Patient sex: M
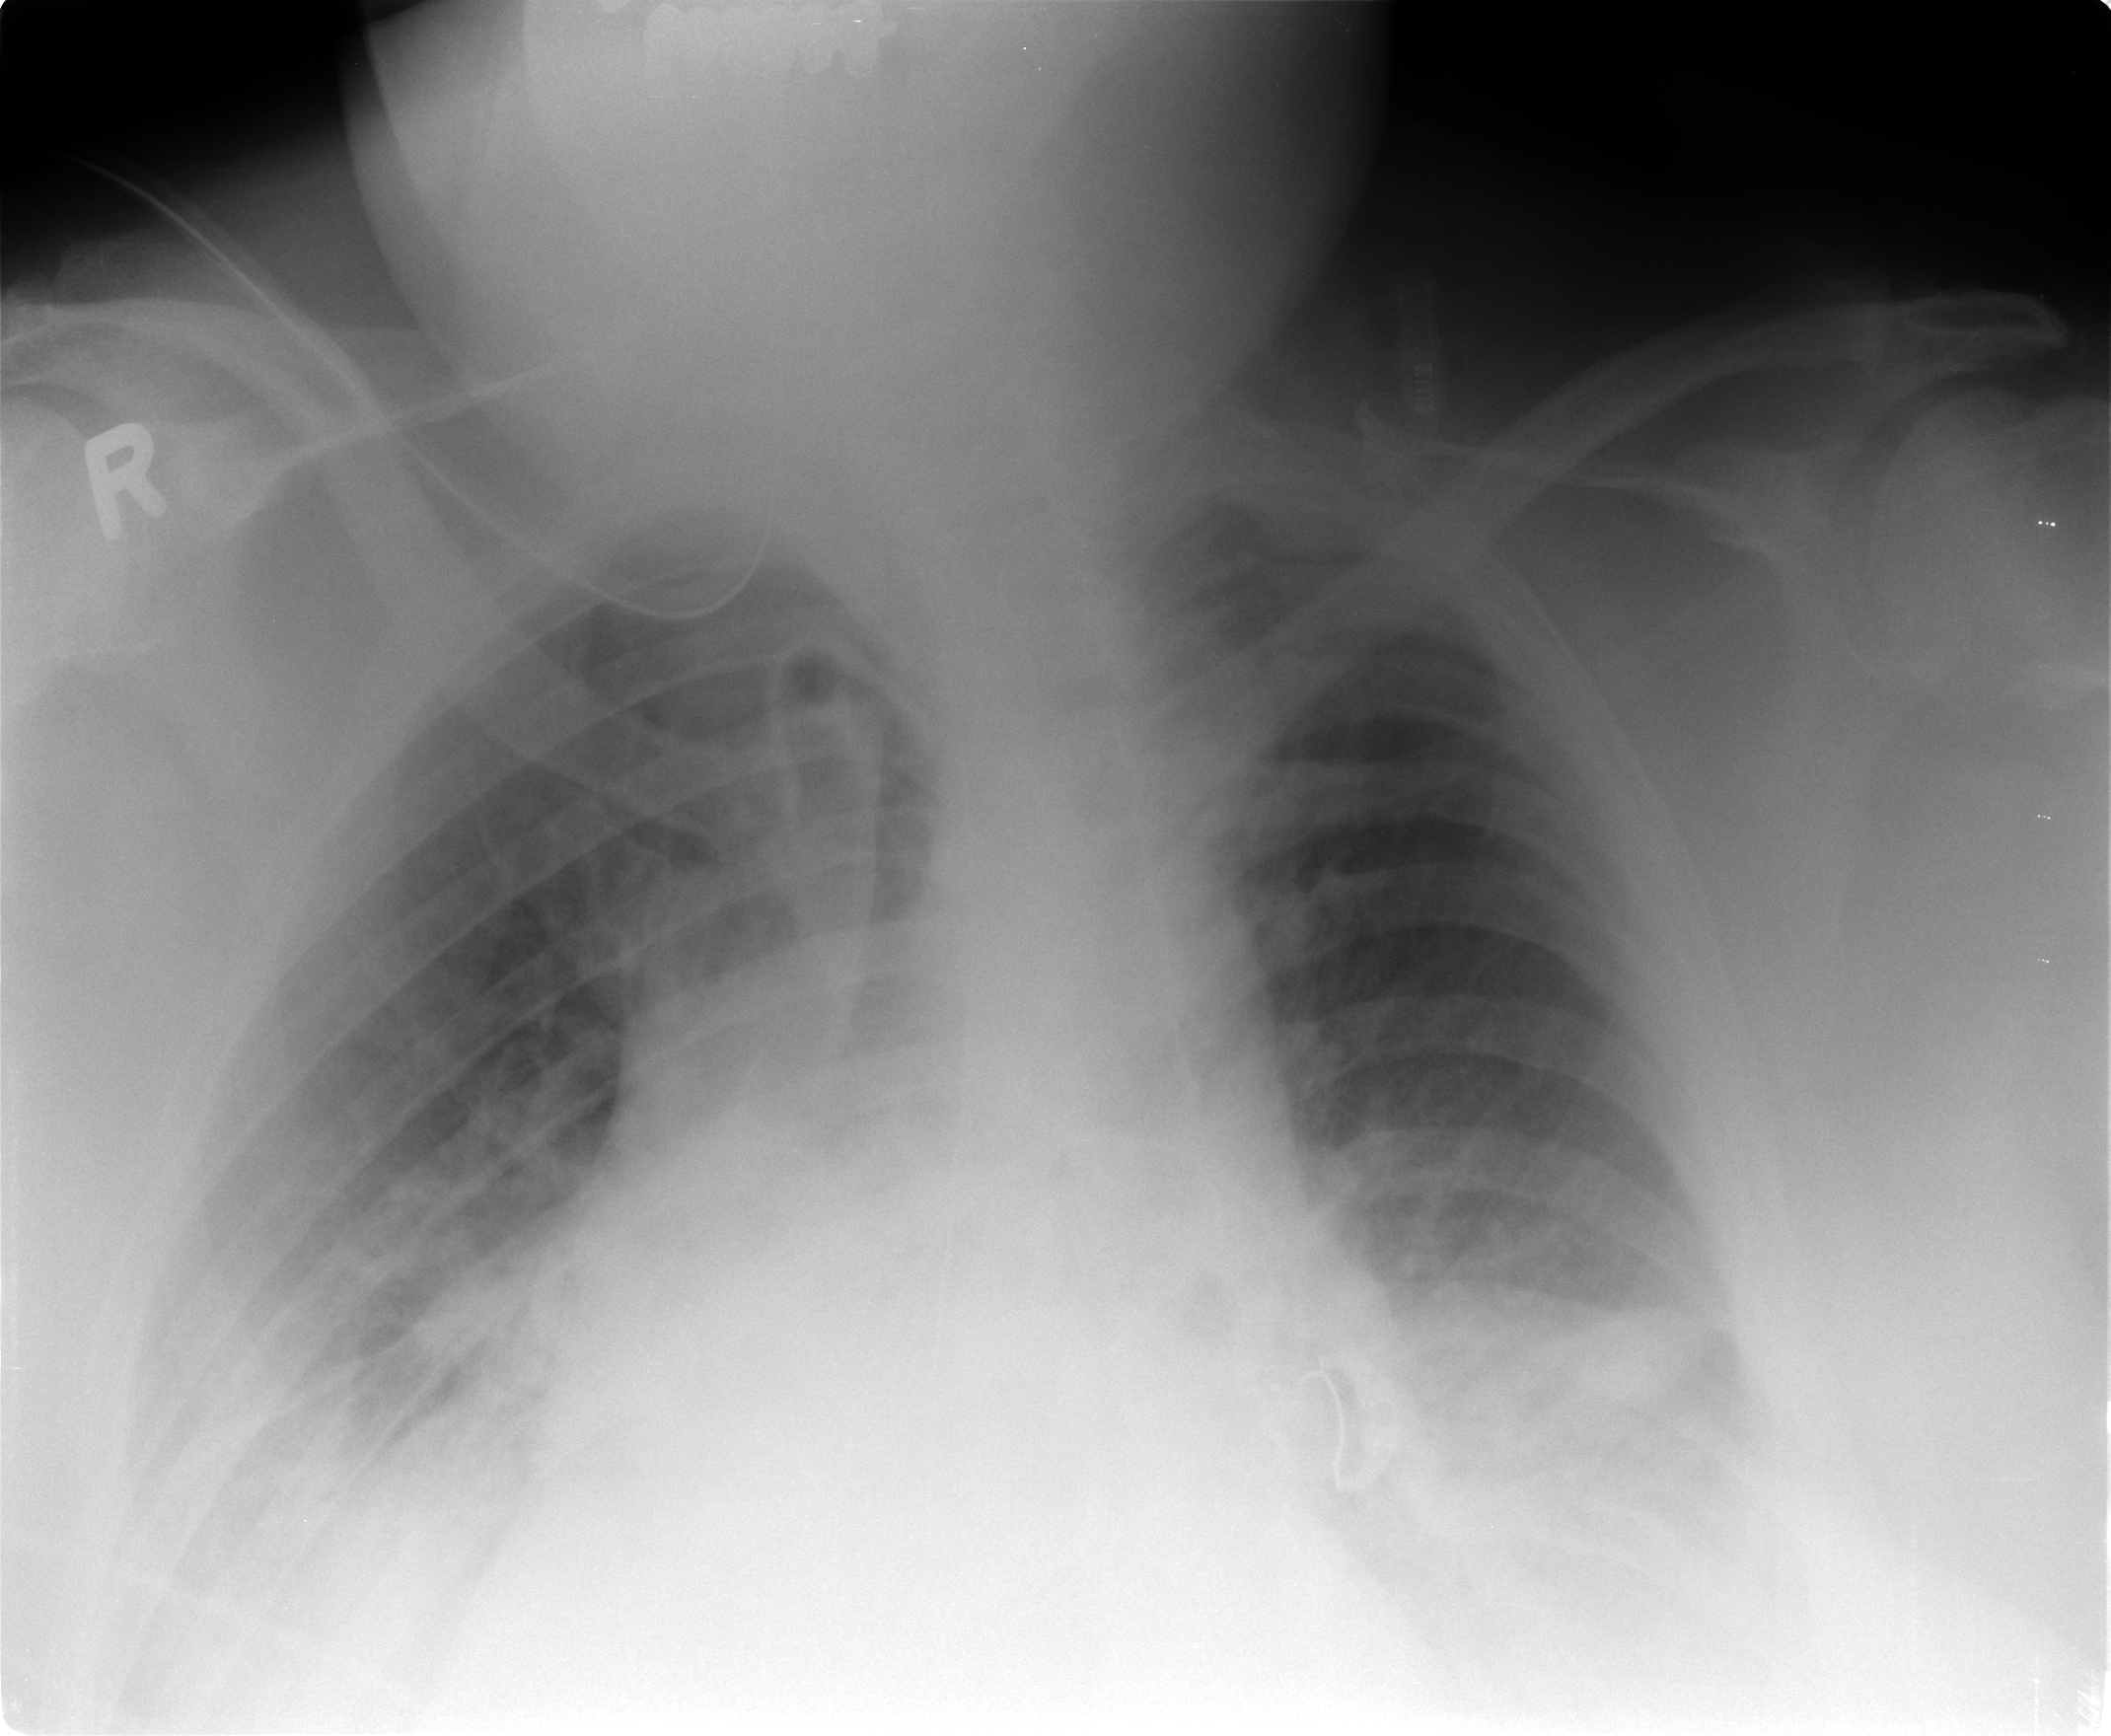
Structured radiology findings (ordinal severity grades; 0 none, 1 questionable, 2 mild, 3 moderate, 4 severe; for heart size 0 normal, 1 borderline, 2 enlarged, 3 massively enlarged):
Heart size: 2
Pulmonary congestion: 0
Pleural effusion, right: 2
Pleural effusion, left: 2
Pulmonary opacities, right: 0
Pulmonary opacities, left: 0
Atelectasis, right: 2
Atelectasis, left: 2